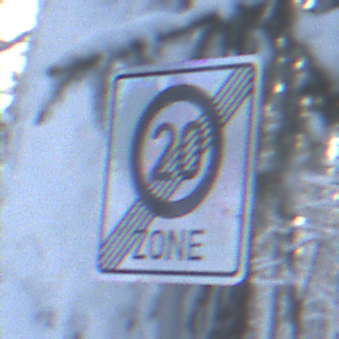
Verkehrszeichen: EndeZone20
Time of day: MorningAfternoon
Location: Outdoor (Nature)
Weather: Clear
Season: Winter
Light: Natural